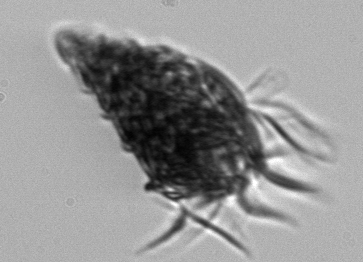
Label: Laboea_strobila